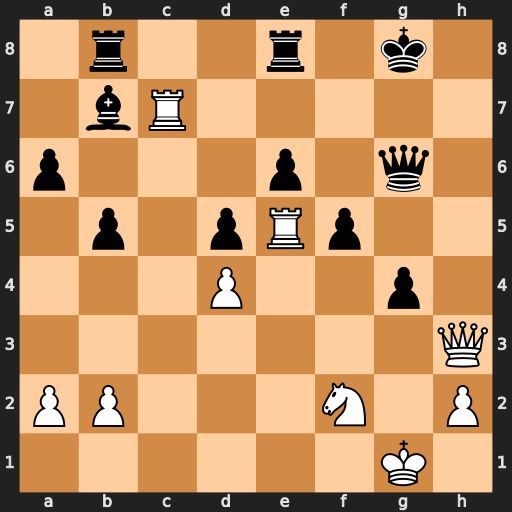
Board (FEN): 1r2r1k1/1bR5/p3p1q1/1p1pRp2/3P2p1/7Q/PP3N1P/6K1
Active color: w
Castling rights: -
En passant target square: -
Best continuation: Qh4 Rbc8 Rxb7 Rc1+ Kg2